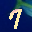
Label: 7